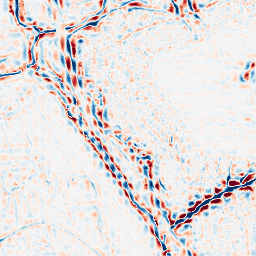
Category: wavelet
Decomposition family: wavelet_biorthogonal
Decomposition parameters: wavelet: bior3.5
level: 3
Upsampling method: quintic
Upsampling parameters: scale: 8
Upsampling scale: 8